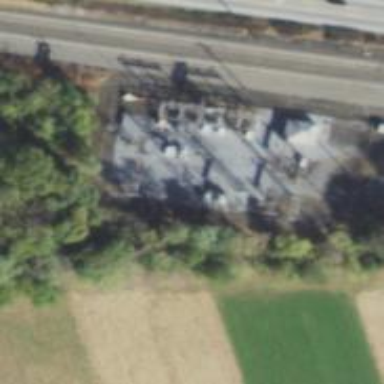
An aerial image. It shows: Traction substation.